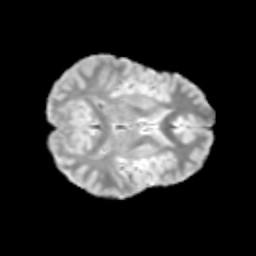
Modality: T2w
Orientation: axial
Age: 12
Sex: male
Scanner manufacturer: siemens
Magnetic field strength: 3 T
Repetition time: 3.8 s
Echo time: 0.07 s